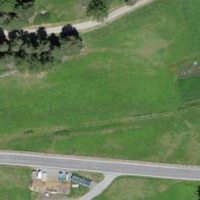
EUNIS habitat code: 26
Species observed at this site:
Centaurea scabiosa